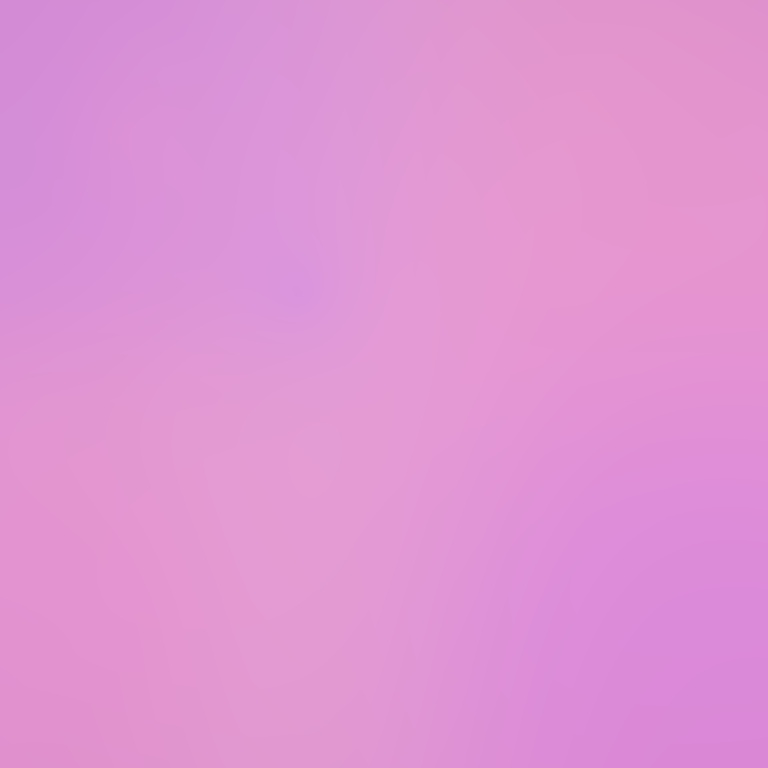
Abstract light effect, smooth gradient from soft pink to light purple, calm atmosphere, diffuse glow, no room, no furniture, no objects.